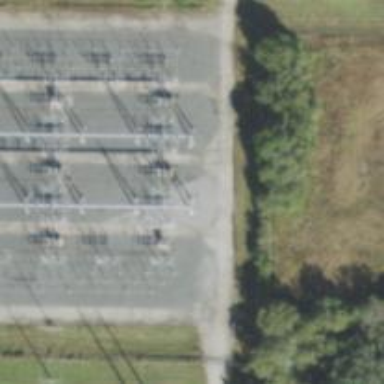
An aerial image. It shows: Switch for power supply.